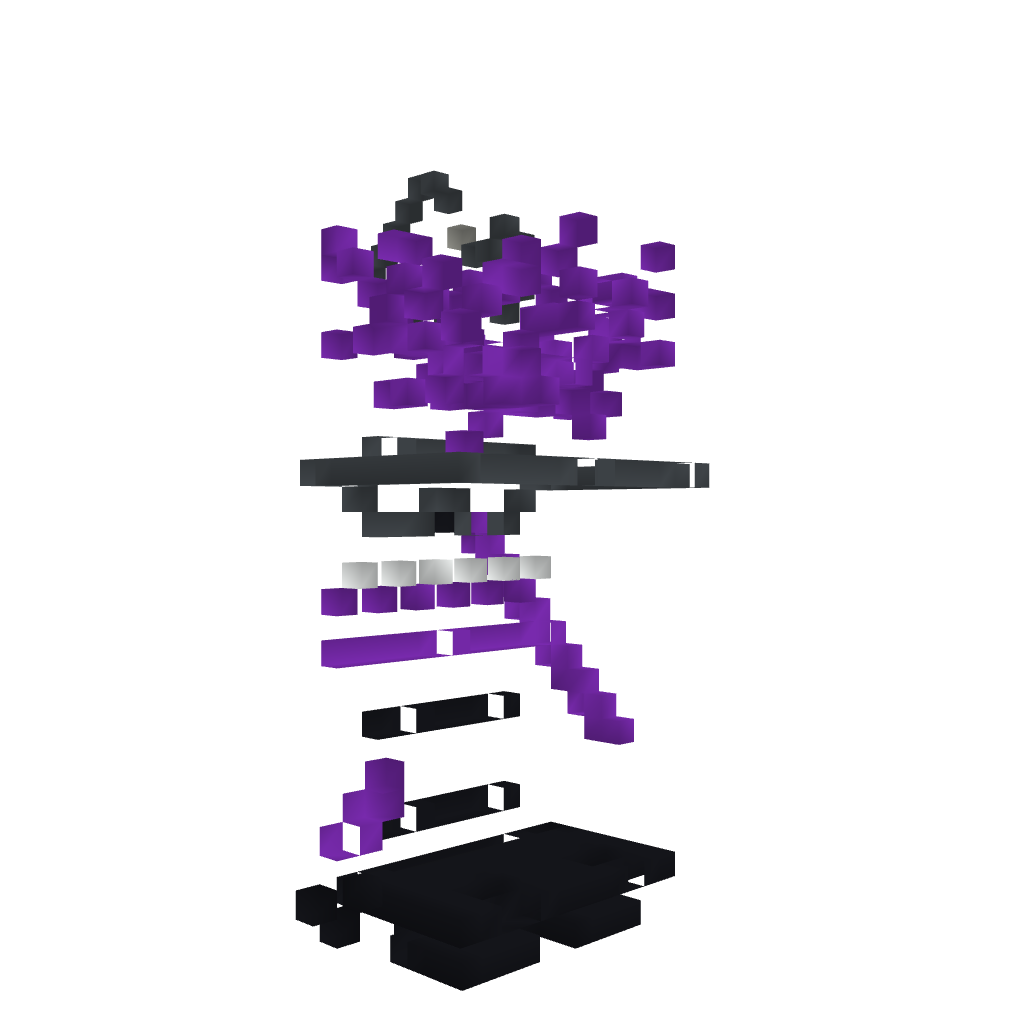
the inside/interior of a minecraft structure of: Mutant Minion from Despicable Me 2